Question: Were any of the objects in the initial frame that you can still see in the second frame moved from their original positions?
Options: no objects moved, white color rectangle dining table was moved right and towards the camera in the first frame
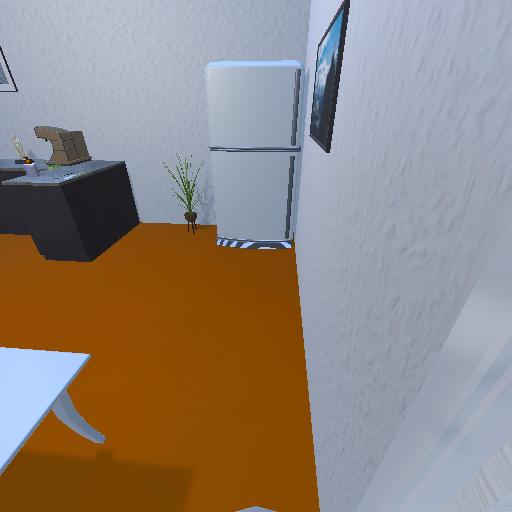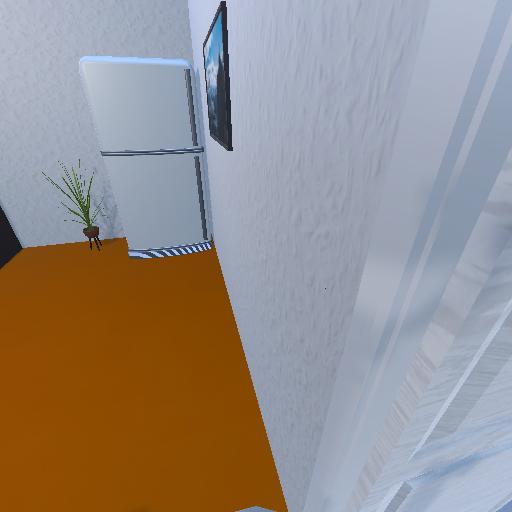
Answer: no objects moved